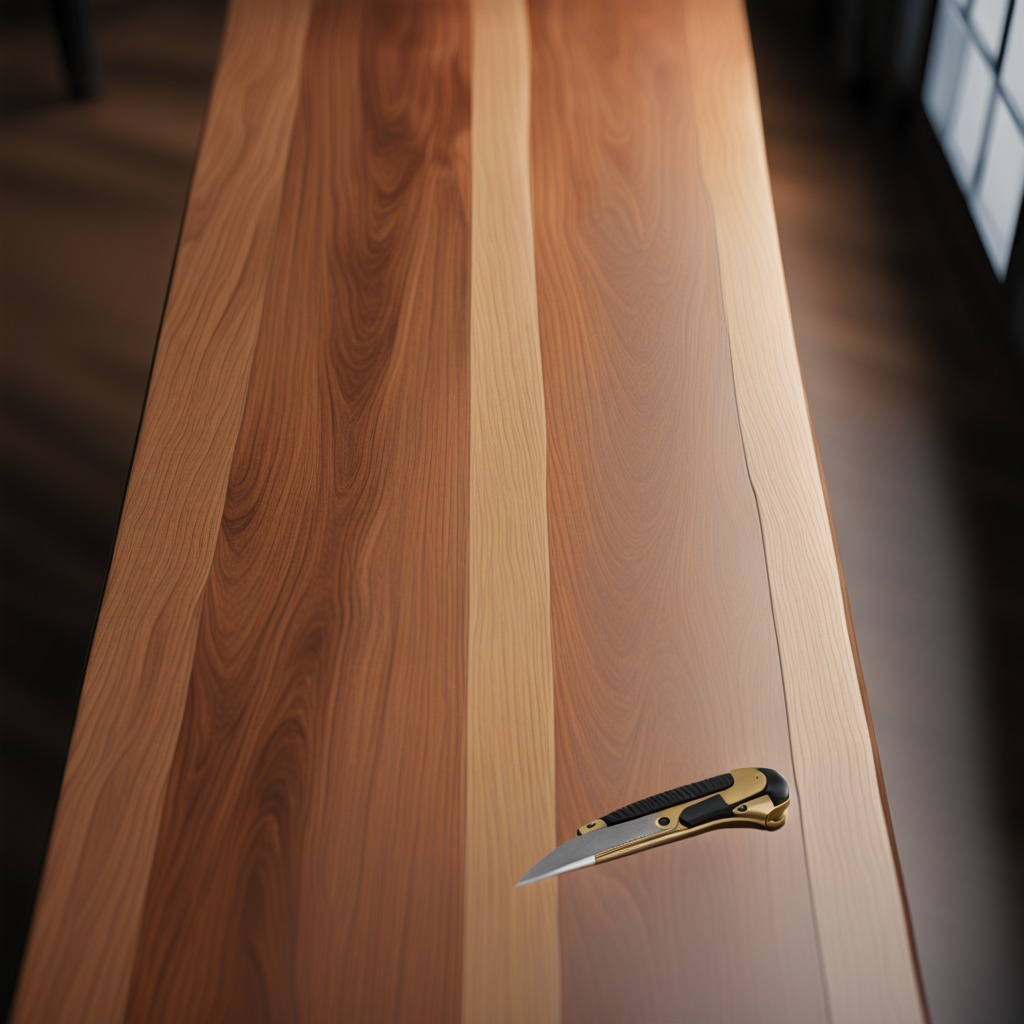
A utility knife lying on a wooden table in a carpentry studio rich wood textures side lighting